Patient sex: M
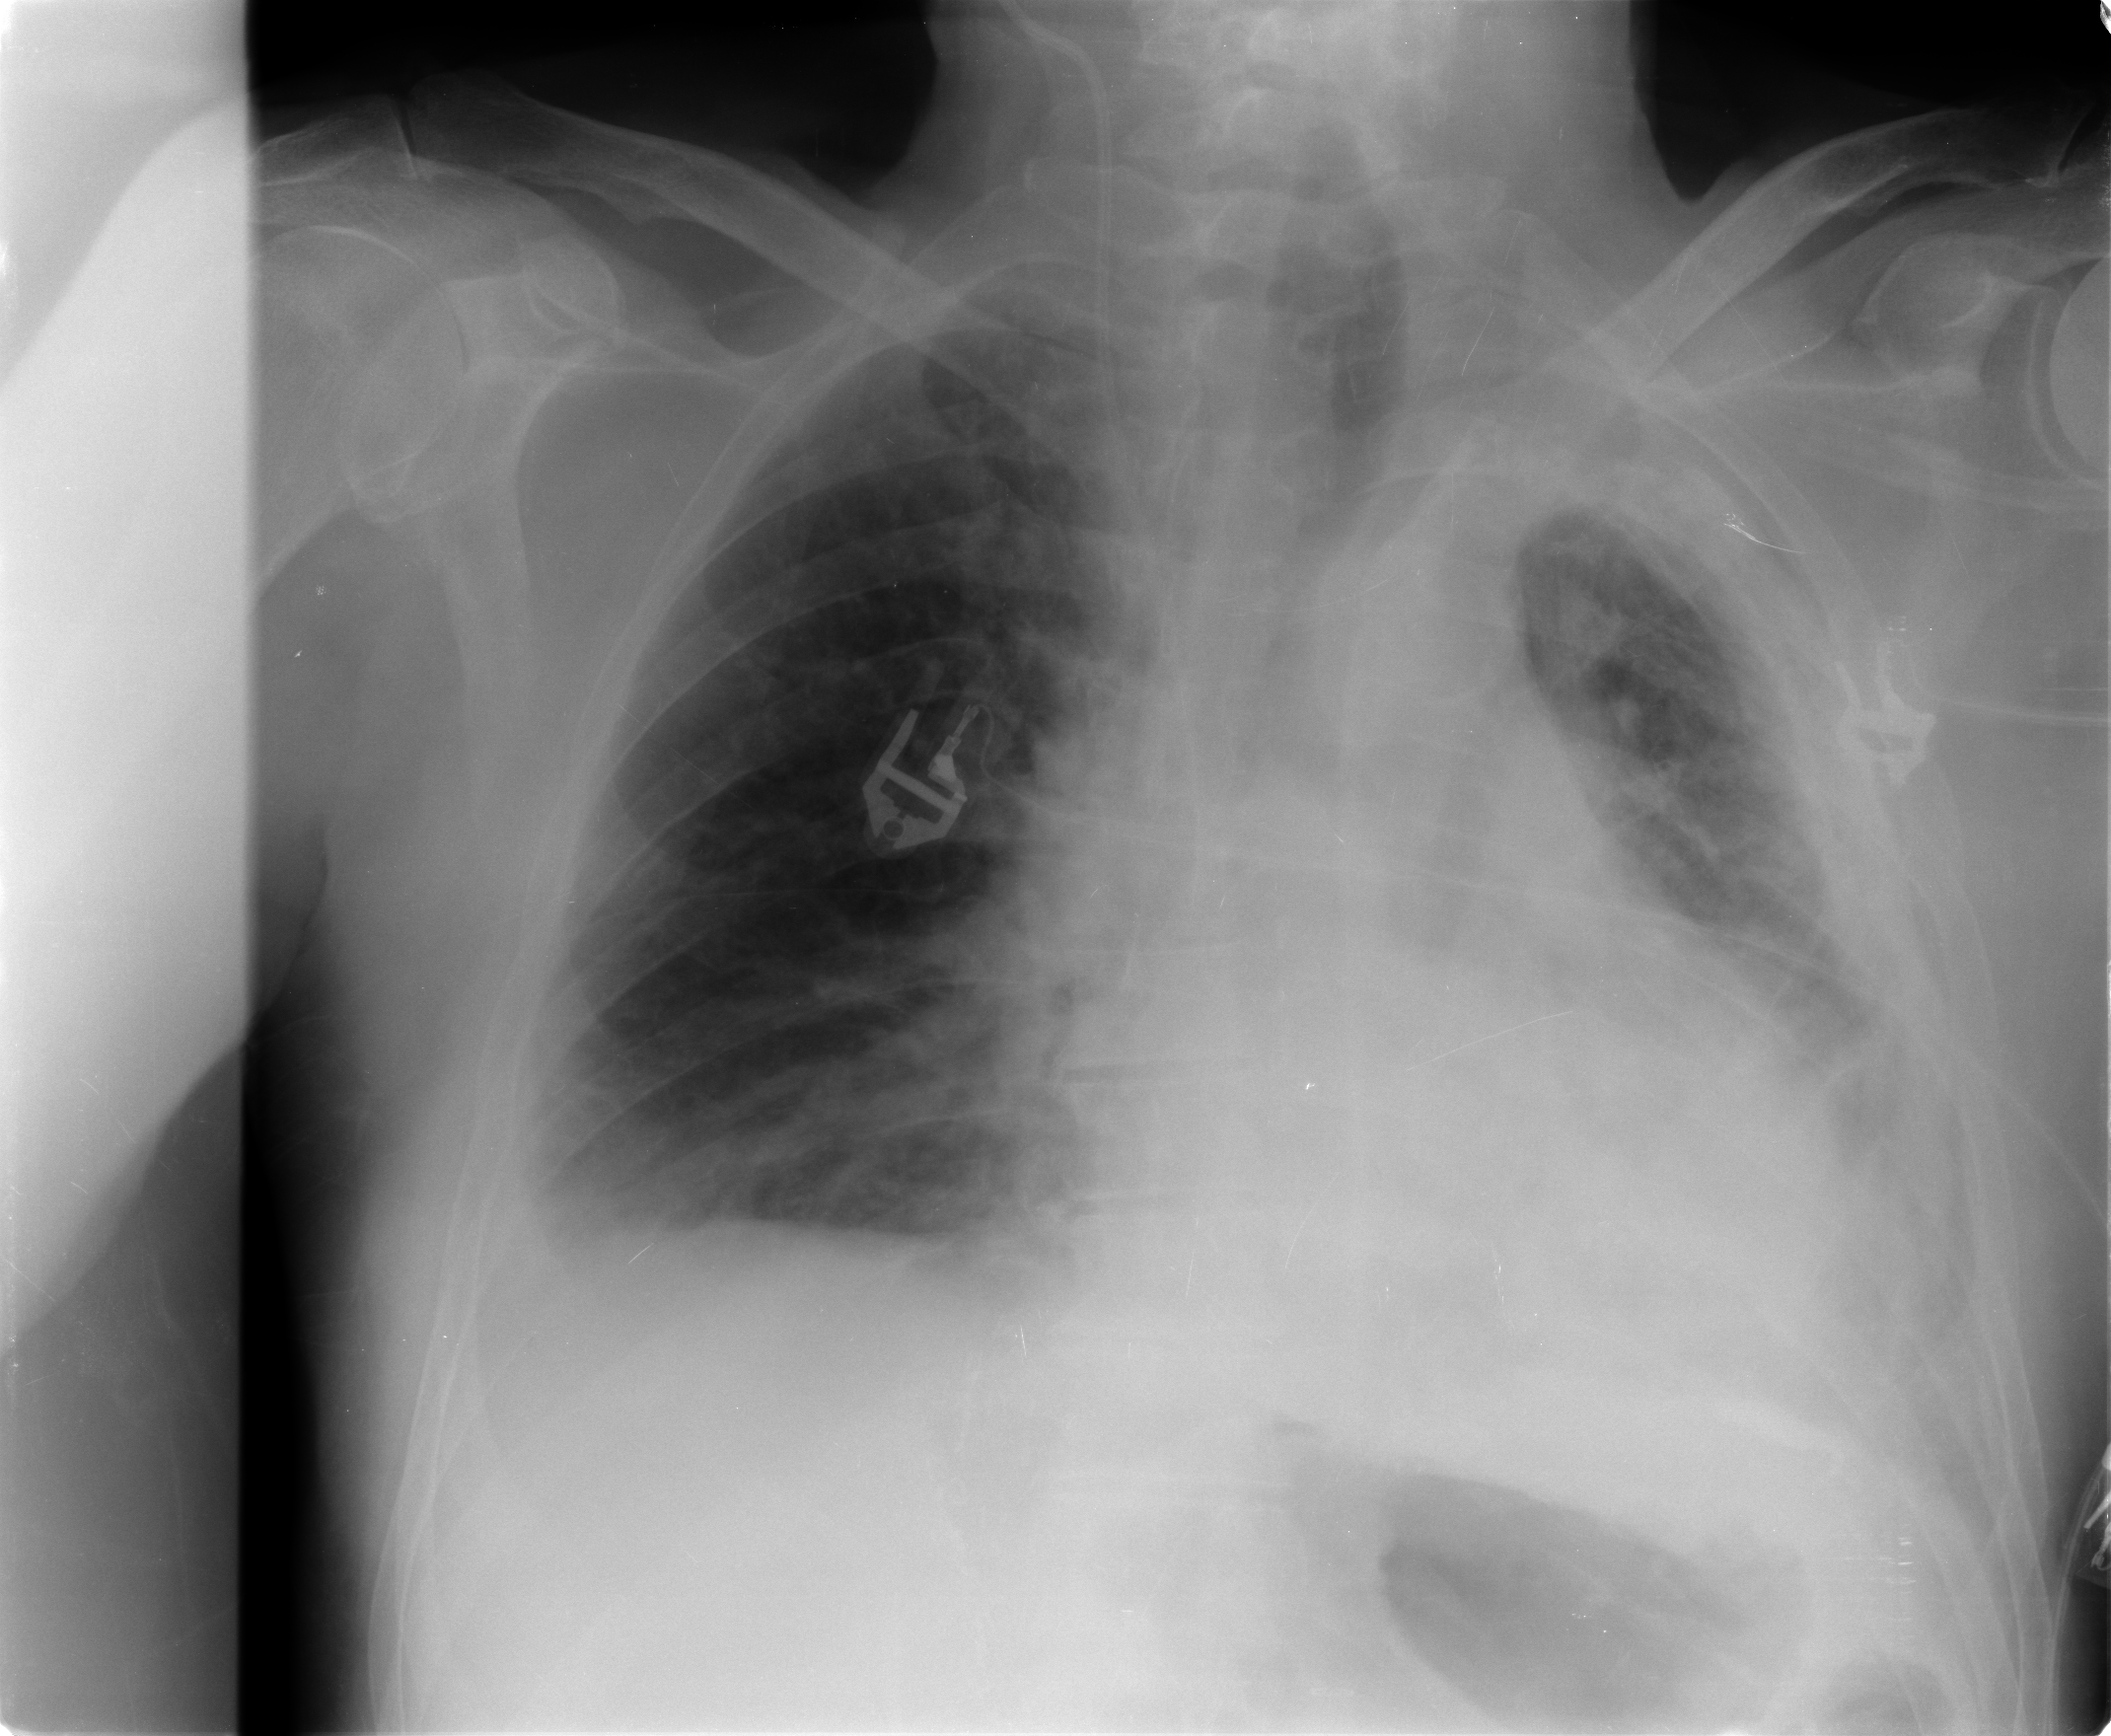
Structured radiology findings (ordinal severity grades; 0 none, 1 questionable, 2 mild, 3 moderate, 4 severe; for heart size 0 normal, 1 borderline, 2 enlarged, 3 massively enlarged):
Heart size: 2
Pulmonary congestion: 2
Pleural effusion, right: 2
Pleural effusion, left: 2
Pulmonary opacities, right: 0
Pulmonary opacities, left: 1
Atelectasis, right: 3
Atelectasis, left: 3